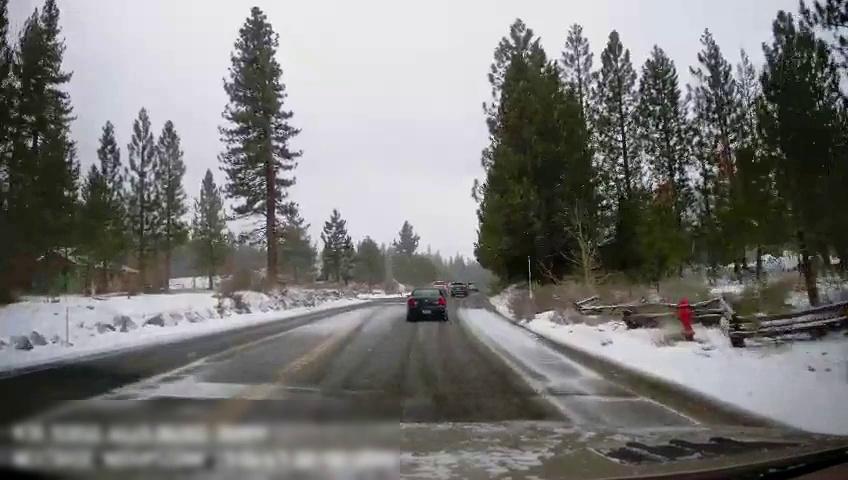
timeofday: Day
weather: Snowy
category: Drivable Space
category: Vehicles | Car
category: Vehicles | Car
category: Lanes | Opposite Lane
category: Lanes | Opposite Lane
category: Lanes | Current Lane
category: Lanes | Opposite Lane
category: Lanes | Current Lane
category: Lanes | Alternate Lane